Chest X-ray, AP view. Patient: 40 years old, sex M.
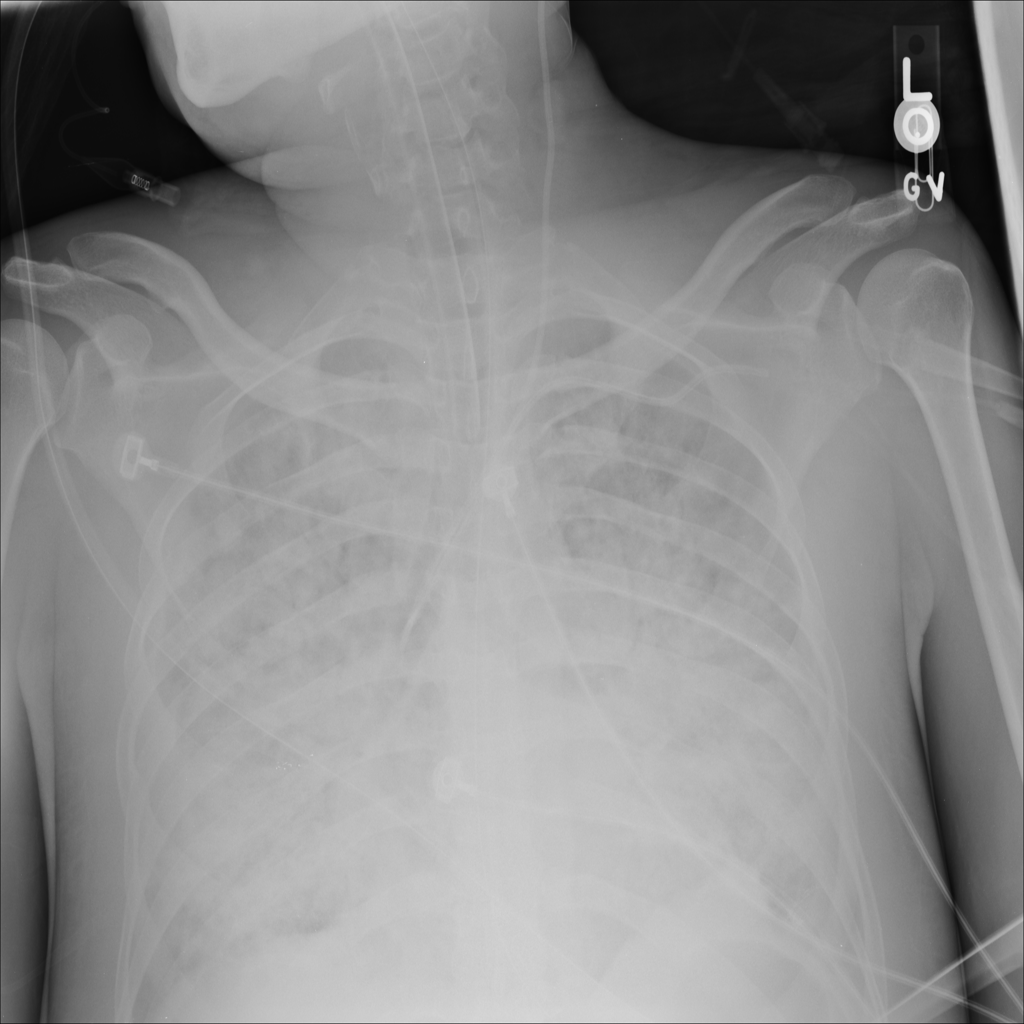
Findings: Infiltration